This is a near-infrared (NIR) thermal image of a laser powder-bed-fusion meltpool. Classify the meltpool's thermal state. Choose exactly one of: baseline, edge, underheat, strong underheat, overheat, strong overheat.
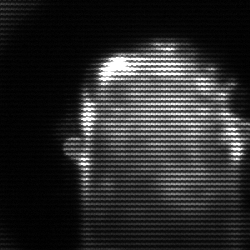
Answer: baseline